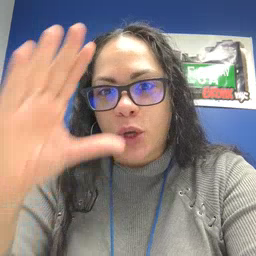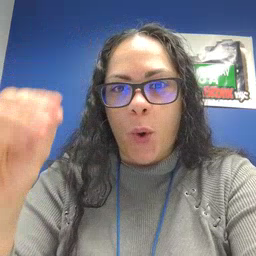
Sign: boy